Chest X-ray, PA view. Patient: 46 years old, sex M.
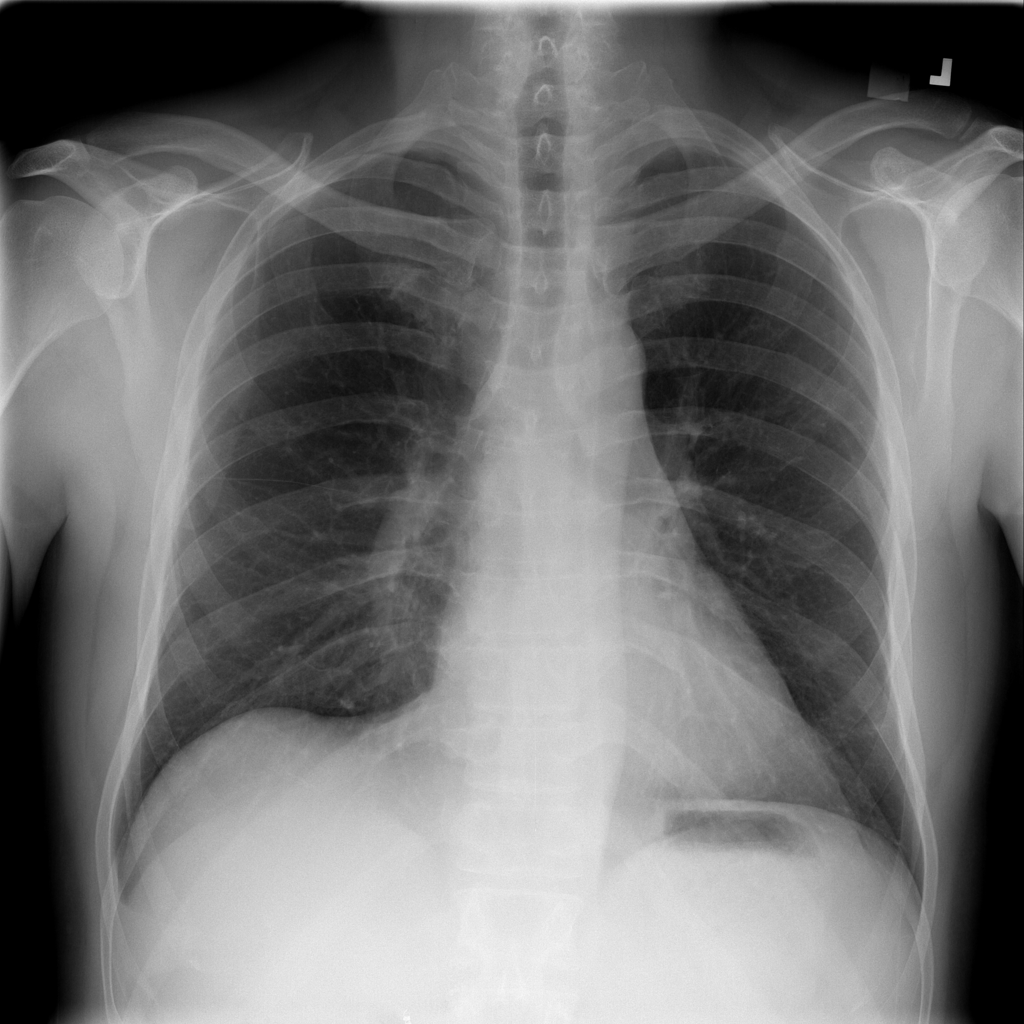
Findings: Edema